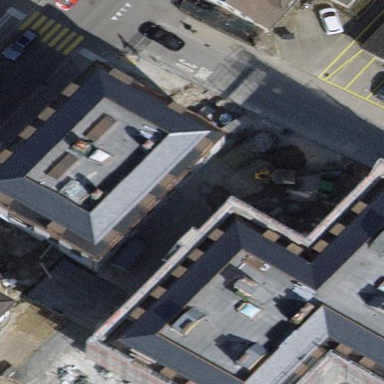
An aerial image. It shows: Quadruple saltbox roof shape on apartment building.